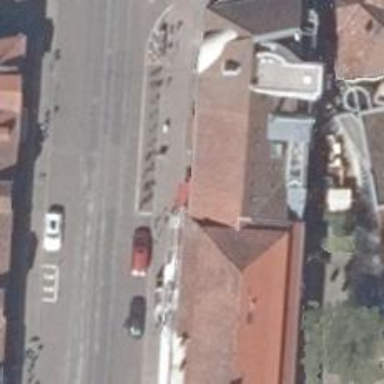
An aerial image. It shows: Greengrocer shop.